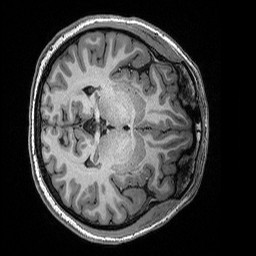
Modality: T1w
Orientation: axial
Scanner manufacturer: siemens
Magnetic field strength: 3 T
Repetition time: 2.53 s
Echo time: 0.0033 s